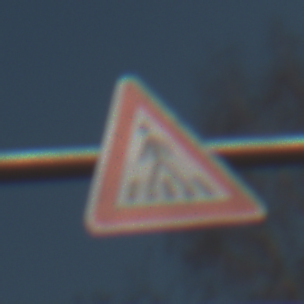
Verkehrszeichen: FussgaengerueberwegRechts
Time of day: MorningAfternoon
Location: Outdoor (Suburban)
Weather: PartlyCloudy
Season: NotSpecified
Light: Natural